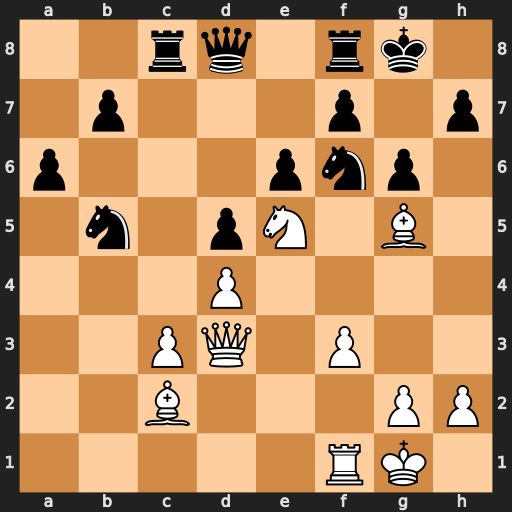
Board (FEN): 2rq1rk1/1p3p1p/p3pnp1/1n1pN1B1/3P4/2PQ1P2/2B3PP/5RK1
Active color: w
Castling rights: -
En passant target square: -
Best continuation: Ng4 Nxg4 Bxd8